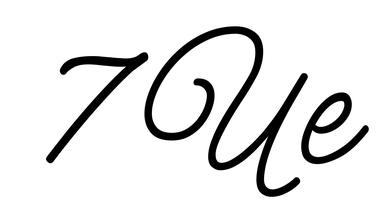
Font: MeowScript-Regular